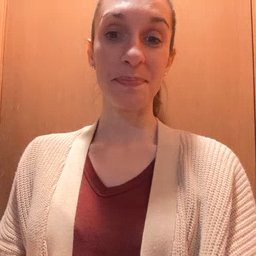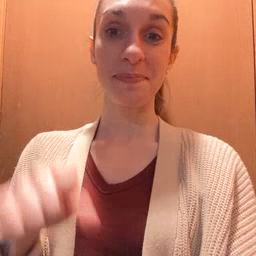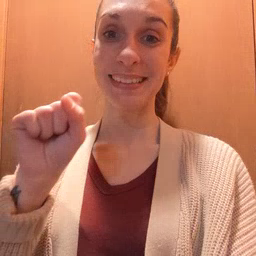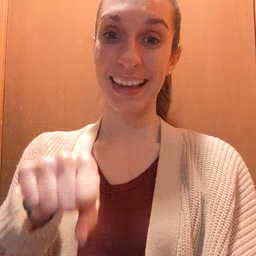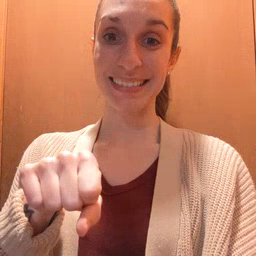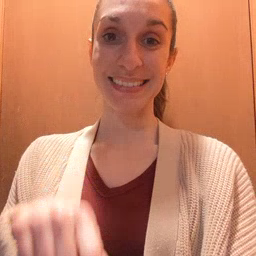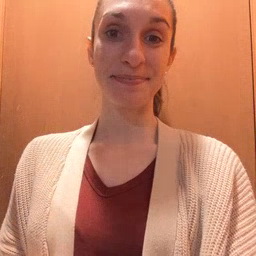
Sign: yes